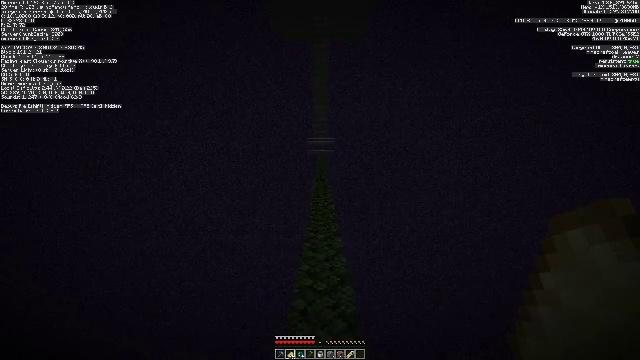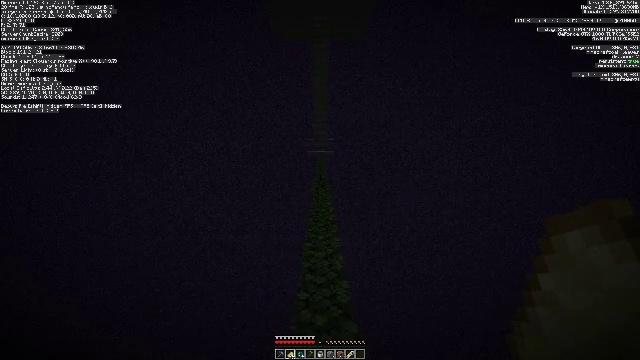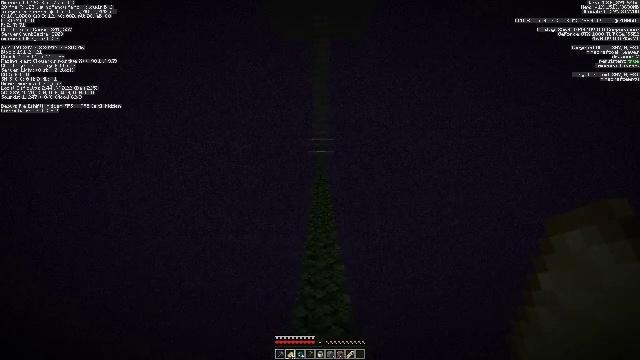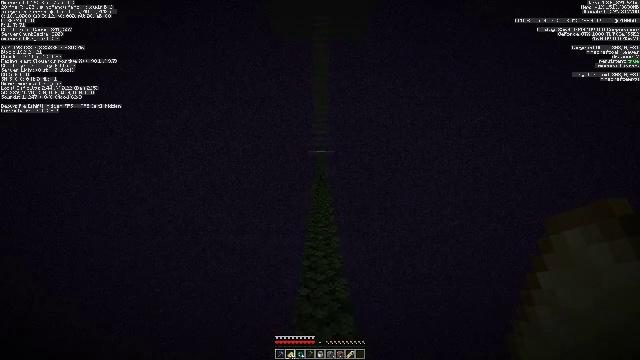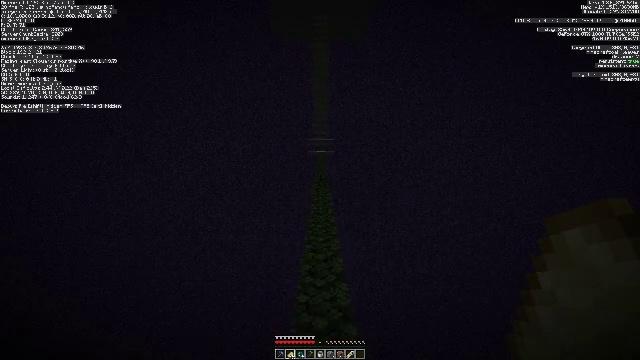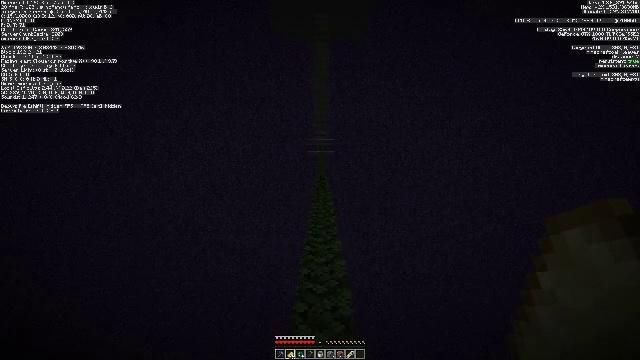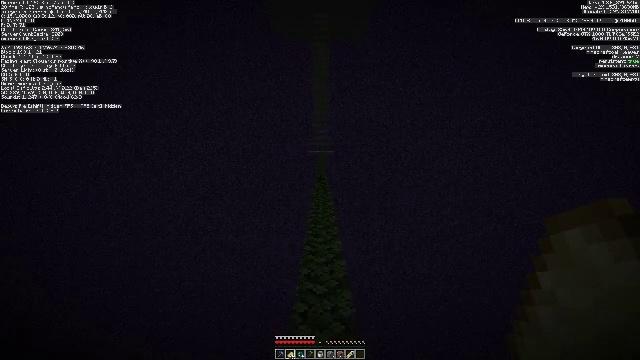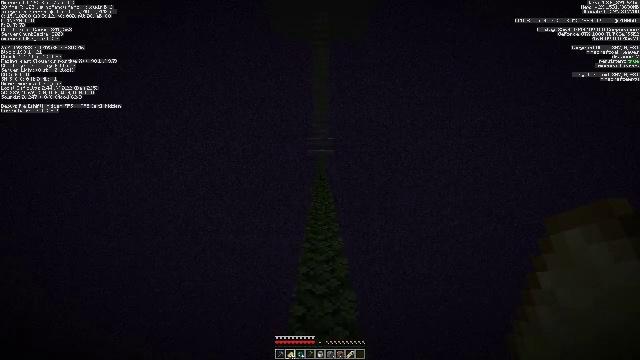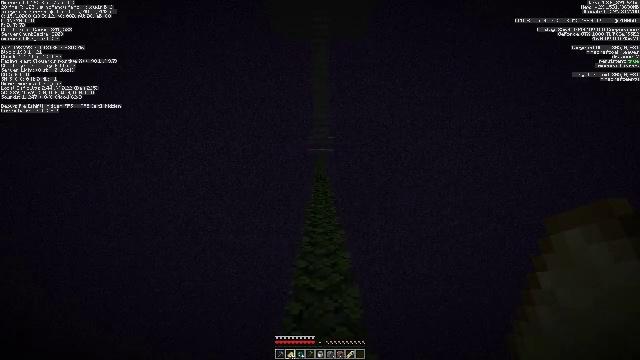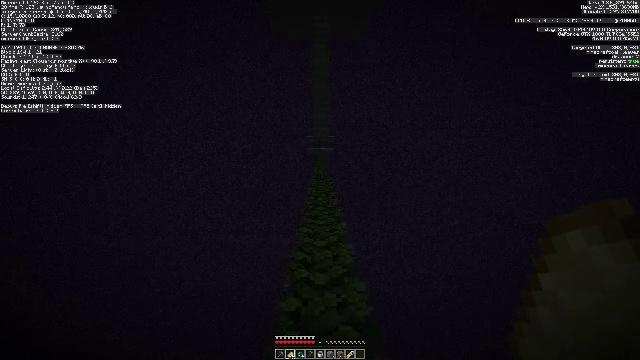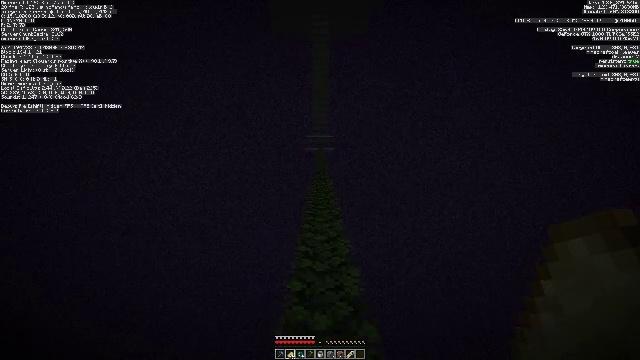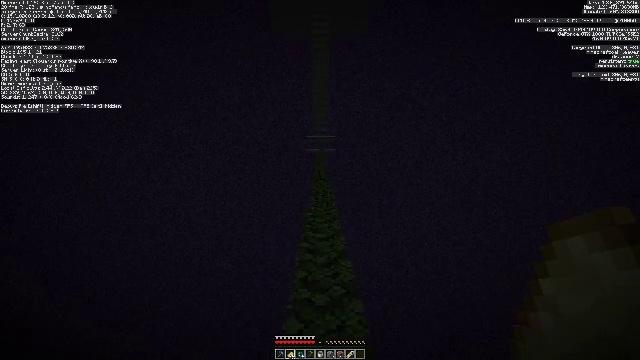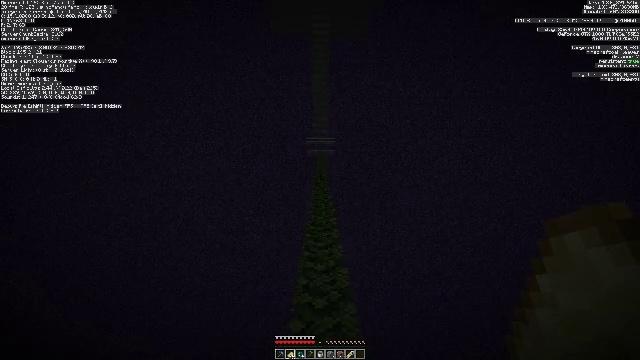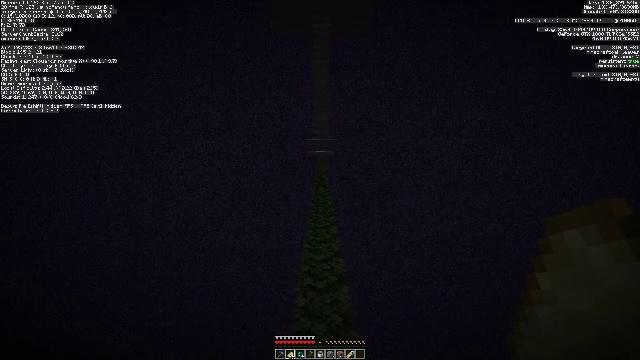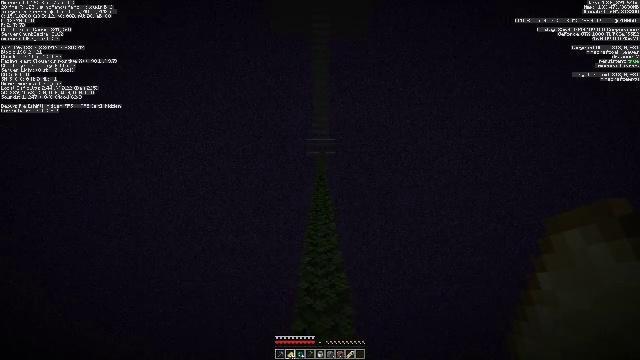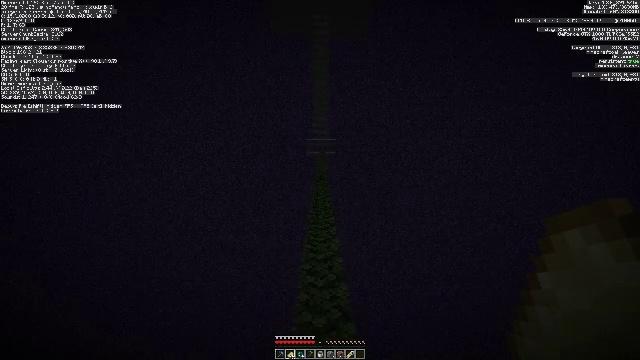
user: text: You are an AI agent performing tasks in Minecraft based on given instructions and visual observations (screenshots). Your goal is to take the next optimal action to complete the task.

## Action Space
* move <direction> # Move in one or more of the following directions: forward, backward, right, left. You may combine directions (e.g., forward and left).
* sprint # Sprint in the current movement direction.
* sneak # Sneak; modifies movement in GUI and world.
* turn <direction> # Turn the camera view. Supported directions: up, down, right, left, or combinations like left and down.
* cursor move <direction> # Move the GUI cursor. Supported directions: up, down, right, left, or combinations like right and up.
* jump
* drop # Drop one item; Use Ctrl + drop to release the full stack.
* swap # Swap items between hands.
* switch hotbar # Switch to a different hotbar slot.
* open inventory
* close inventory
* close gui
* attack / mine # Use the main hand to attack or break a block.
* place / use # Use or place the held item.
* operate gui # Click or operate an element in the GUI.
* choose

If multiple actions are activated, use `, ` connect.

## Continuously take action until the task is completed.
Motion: motion action
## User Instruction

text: Remove the white carpet from the floor.
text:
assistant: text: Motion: move forward, jump
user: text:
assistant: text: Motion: move forward, jump
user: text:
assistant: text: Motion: move forward, jump
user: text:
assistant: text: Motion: move forward, jump
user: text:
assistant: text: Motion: move forward, jump
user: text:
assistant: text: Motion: move forward, jump
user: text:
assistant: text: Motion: move forward, jump
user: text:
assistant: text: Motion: move forward, jump
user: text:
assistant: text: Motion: move forward, jump
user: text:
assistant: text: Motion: move forward, jump
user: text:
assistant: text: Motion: move forward, jump
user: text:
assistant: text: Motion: move forward, jump
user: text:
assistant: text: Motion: move forward, jump
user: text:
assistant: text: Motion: move forward, jump
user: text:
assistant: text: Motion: move forward, jump
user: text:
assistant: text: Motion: move forward, jump
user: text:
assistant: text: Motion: move forward, jump
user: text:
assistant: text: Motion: move forward, jump
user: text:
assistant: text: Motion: move forward, jump
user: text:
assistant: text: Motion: move forward, jump
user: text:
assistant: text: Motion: move forward, jump
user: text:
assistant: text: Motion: move forward, jump
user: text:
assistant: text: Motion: move forward, jump
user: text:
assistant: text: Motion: move forward, jump
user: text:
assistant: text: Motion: move forward, jump
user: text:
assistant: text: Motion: move forward, jump
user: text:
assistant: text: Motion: move forward, jump
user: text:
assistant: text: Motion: move forward, jump
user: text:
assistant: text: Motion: move forward, jump
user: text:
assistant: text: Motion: move forward, jump